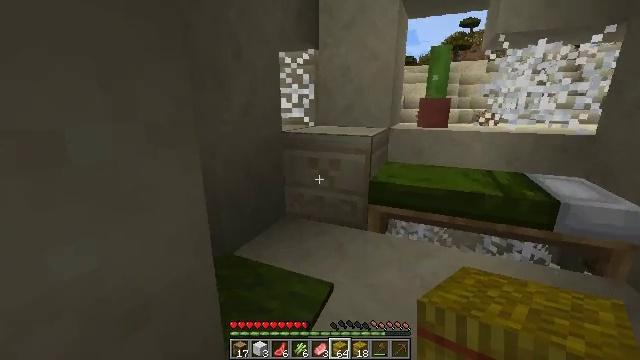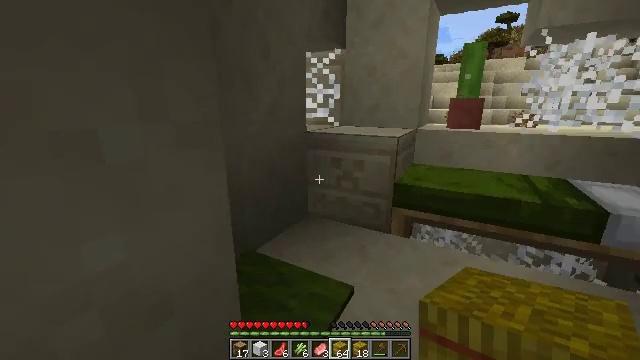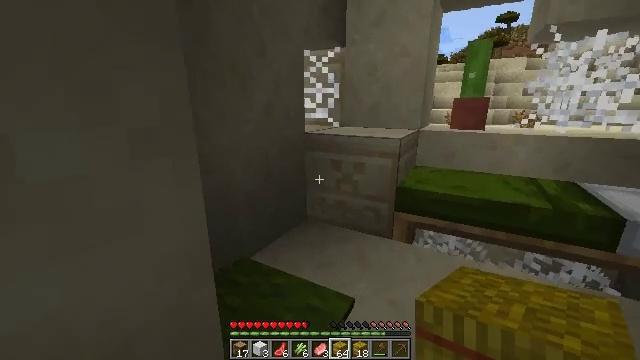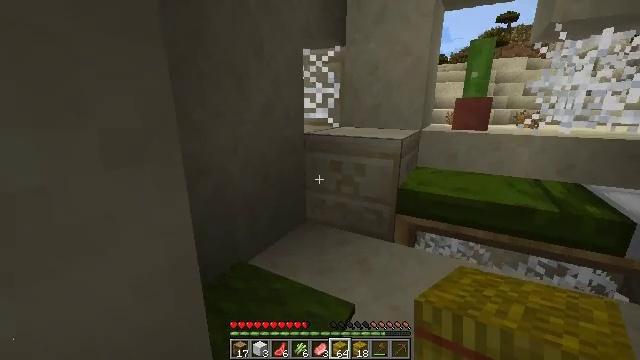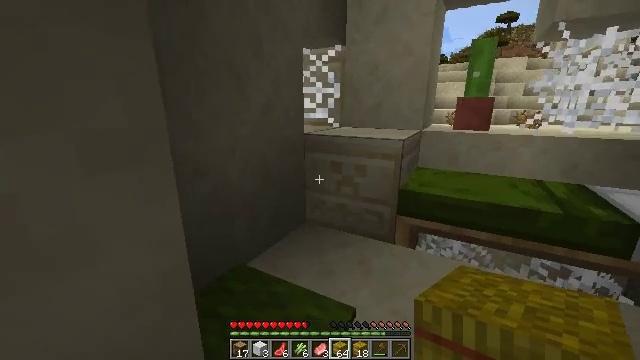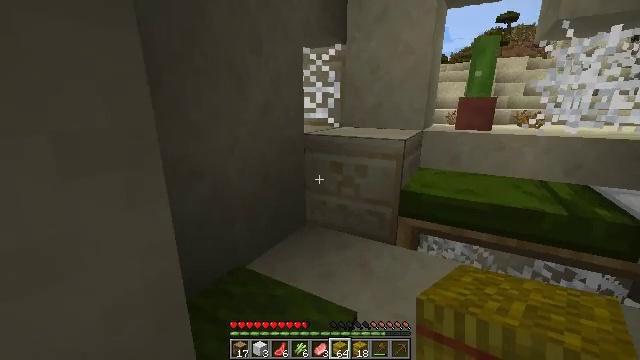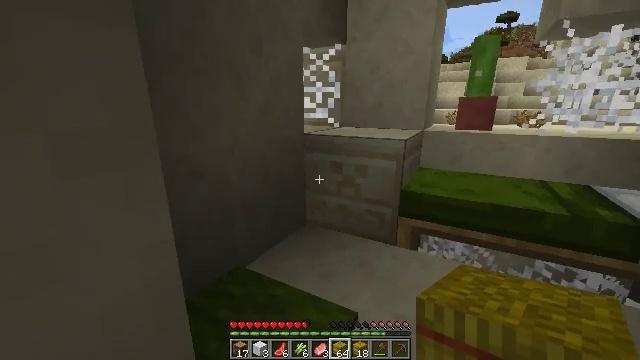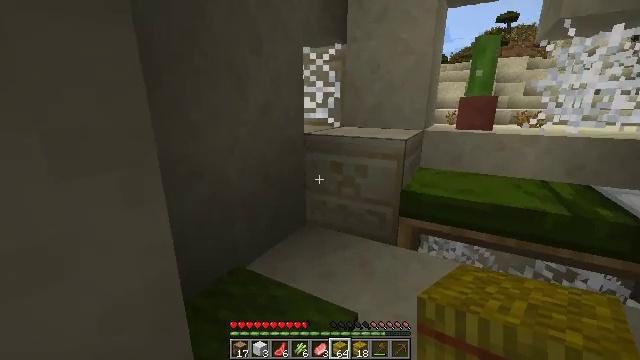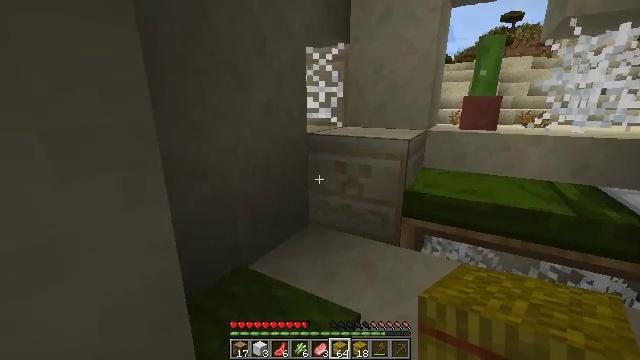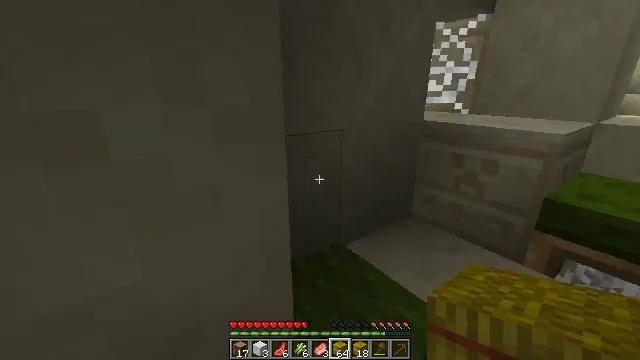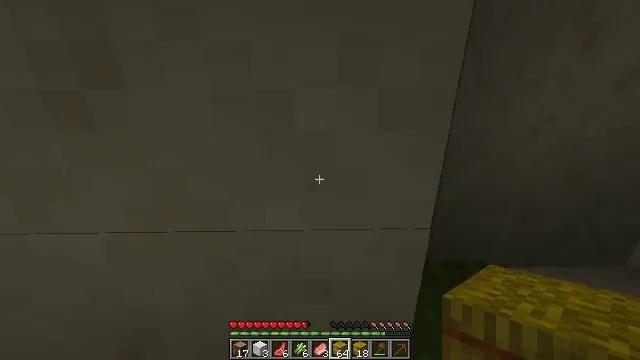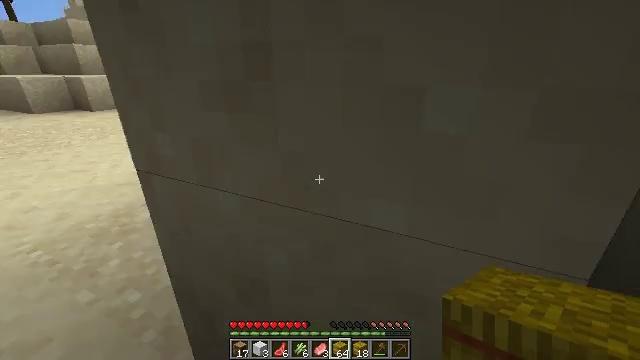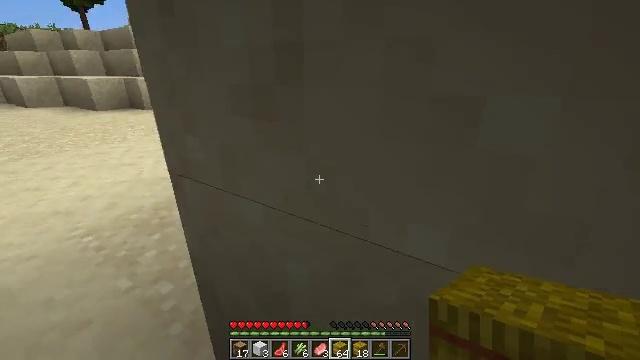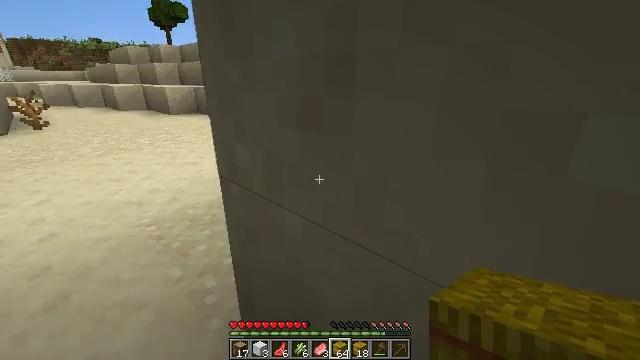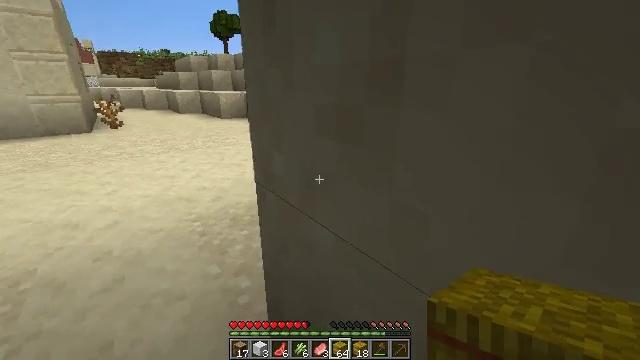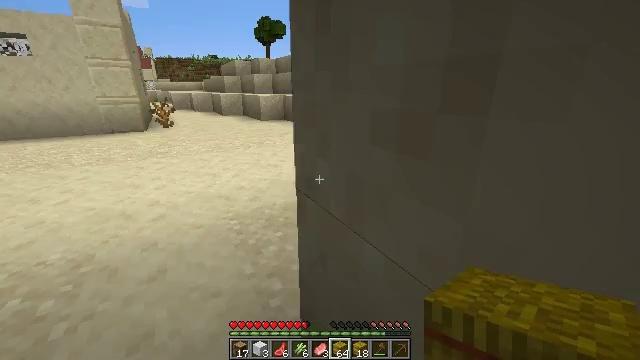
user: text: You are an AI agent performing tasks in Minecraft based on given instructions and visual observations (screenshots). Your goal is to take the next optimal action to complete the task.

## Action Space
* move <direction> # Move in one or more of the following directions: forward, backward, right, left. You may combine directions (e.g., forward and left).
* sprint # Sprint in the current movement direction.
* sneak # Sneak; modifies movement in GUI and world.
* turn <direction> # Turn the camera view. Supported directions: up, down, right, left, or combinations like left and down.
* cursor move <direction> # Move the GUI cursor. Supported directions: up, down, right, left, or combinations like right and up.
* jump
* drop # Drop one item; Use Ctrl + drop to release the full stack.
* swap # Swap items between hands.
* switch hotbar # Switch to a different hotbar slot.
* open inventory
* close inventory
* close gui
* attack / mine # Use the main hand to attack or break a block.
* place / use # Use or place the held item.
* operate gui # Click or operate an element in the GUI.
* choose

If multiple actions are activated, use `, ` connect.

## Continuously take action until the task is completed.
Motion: motion action
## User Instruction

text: Mine smooth sandstone using a pickaxe.
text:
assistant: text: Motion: move forward, sneak, turn left
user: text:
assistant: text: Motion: move forward, sneak
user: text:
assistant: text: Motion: move forward, sneak
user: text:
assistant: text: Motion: sneak
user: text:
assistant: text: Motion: sneak
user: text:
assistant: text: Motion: sneak
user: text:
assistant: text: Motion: sneak
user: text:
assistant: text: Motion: sneak
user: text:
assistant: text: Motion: sneak, turn left and down
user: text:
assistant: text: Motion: sneak, turn left and down
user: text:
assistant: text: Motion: move forward, sneak, turn left and down
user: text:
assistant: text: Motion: move forward, sneak, turn left
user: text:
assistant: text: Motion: move forward, sneak, turn left and up
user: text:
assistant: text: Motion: move forward, sneak, turn left and up
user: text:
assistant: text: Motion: move forward, sneak, turn left
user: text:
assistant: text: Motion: move forward, sneak, turn left
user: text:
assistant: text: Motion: move forward, sneak, turn left
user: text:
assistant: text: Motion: move forward, sneak
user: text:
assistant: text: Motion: move forward, sneak
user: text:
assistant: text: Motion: move forward, sneak
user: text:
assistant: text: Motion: move forward, sneak
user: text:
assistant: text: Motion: move forward, sneak
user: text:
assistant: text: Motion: move forward
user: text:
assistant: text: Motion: move forward
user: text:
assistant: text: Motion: move forward
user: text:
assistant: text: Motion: move forward
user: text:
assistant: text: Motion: move forward
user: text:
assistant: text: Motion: move forward
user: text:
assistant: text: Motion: move forward
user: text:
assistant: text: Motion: move forward, turn right